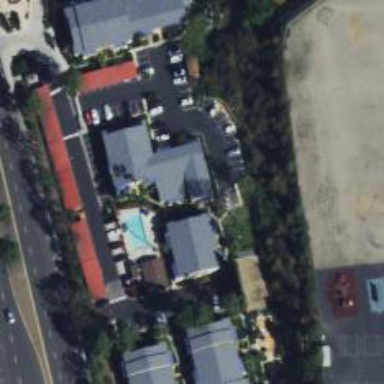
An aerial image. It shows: Swimming pool located in leisure land.